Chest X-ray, PA view. Patient: 53 years old, sex F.
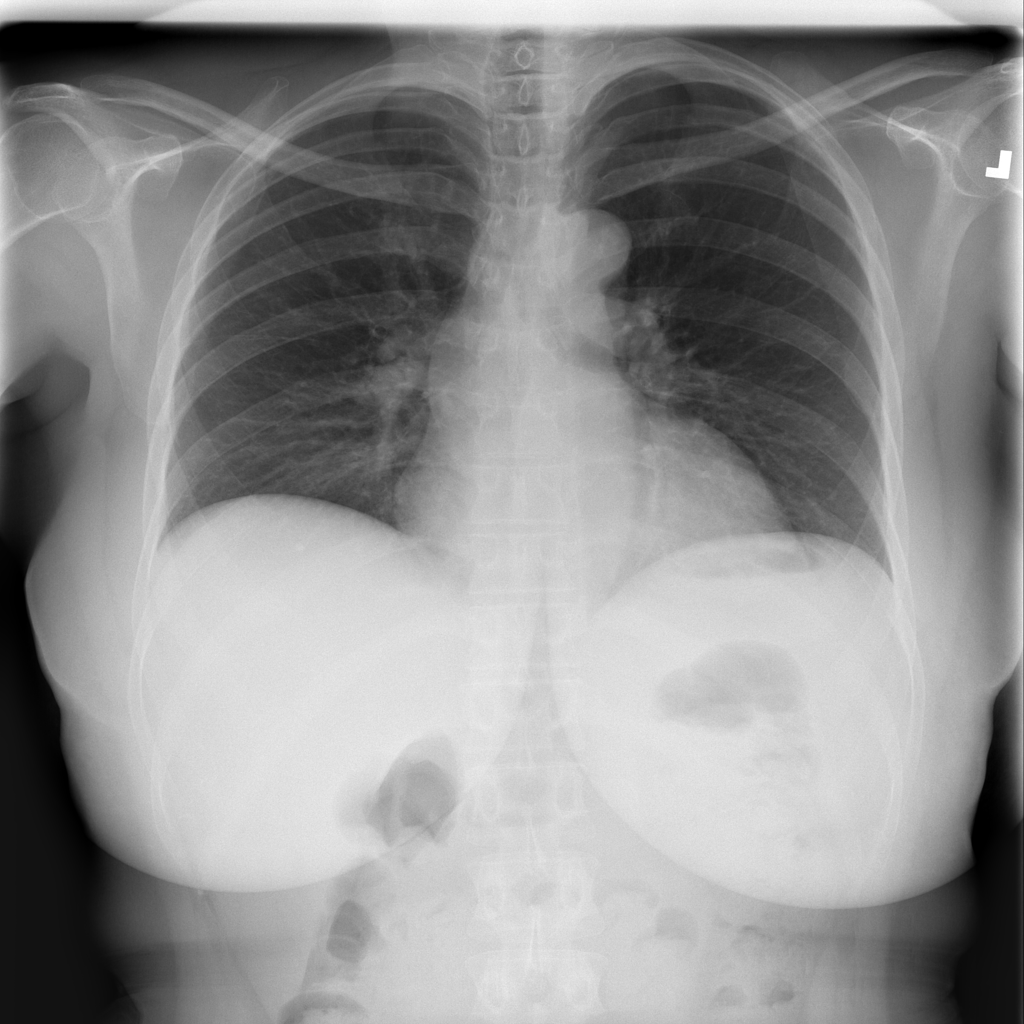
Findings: Atelectasis